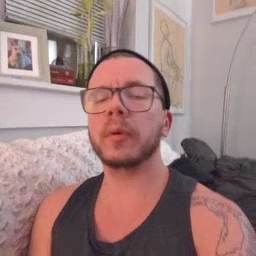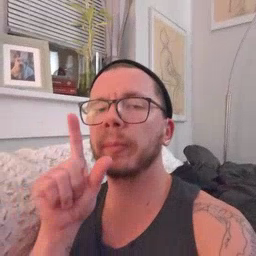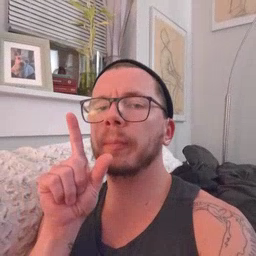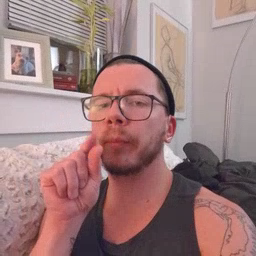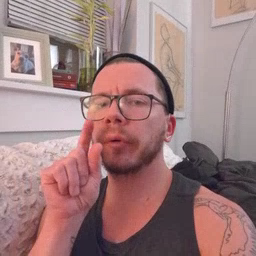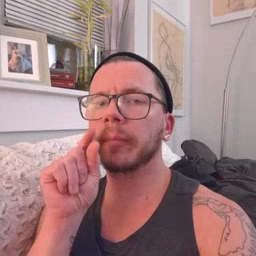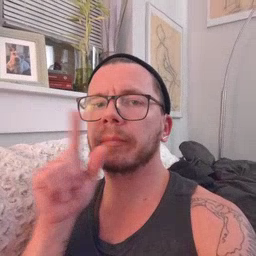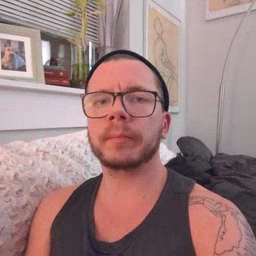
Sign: bird